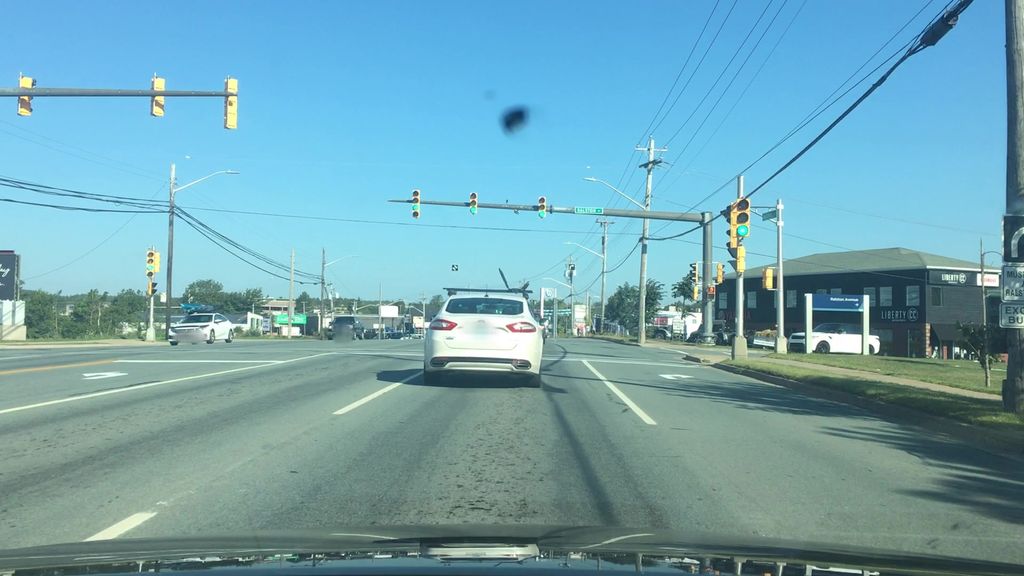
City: halifax